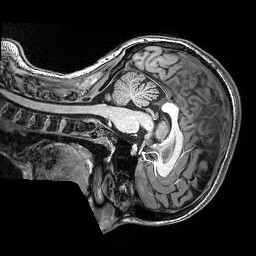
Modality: T1w
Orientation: sagittal
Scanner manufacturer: siemens
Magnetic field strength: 3 T
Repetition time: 2.5 s
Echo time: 0.00343 s